Question: I've got a custom Data access layer in my ASP.NET project. It goes to the db and retrieves all data required and returns it as DataTable objects.
I want to bind one of the DataTables to DevExpress ComboBox control:
'''
var productsDal = DalProviderFactory.Instance.GetProductsDal();
cbProducts.DataSource = productsDal.GetAllProductNames(); //--> One-column DataTable object is returned here.
cbProducts.DataMember = "ProductName"; //--> Specifying name of the column.
cbProducts.DataBind();
'''
This doesn't work; it definitely binds something but doesn't display it properly:

Ok. I found out that the ComboBox actually accepts SqlDataSource object as its DataSource. So I'ce tried to configure one:
'''
<asp:SqlDataSource ID="dsProducts" runat="server" />
'''
Now instead of having it connecting to the db itself, I want to use my DAL and somehow assign the datatable to the SqlDataSource. Is there any way of doing this?
Thanks in advance.
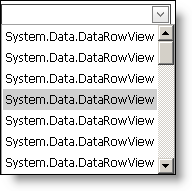
Answer: Bashir,
use the 'TextField' property of ASPxComboBox:
'''
<dx:ASPxComboBox runat="server" TextField="HERE" />
'''